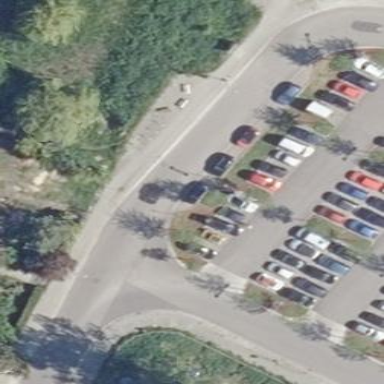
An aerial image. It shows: Normal street-side parking space.